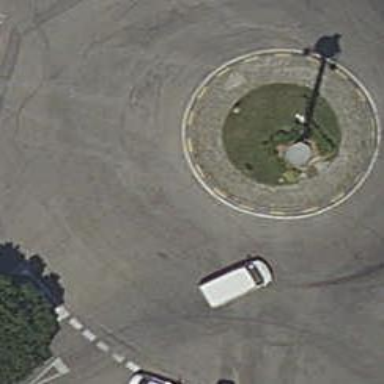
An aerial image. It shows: Roundabout on service road.